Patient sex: M
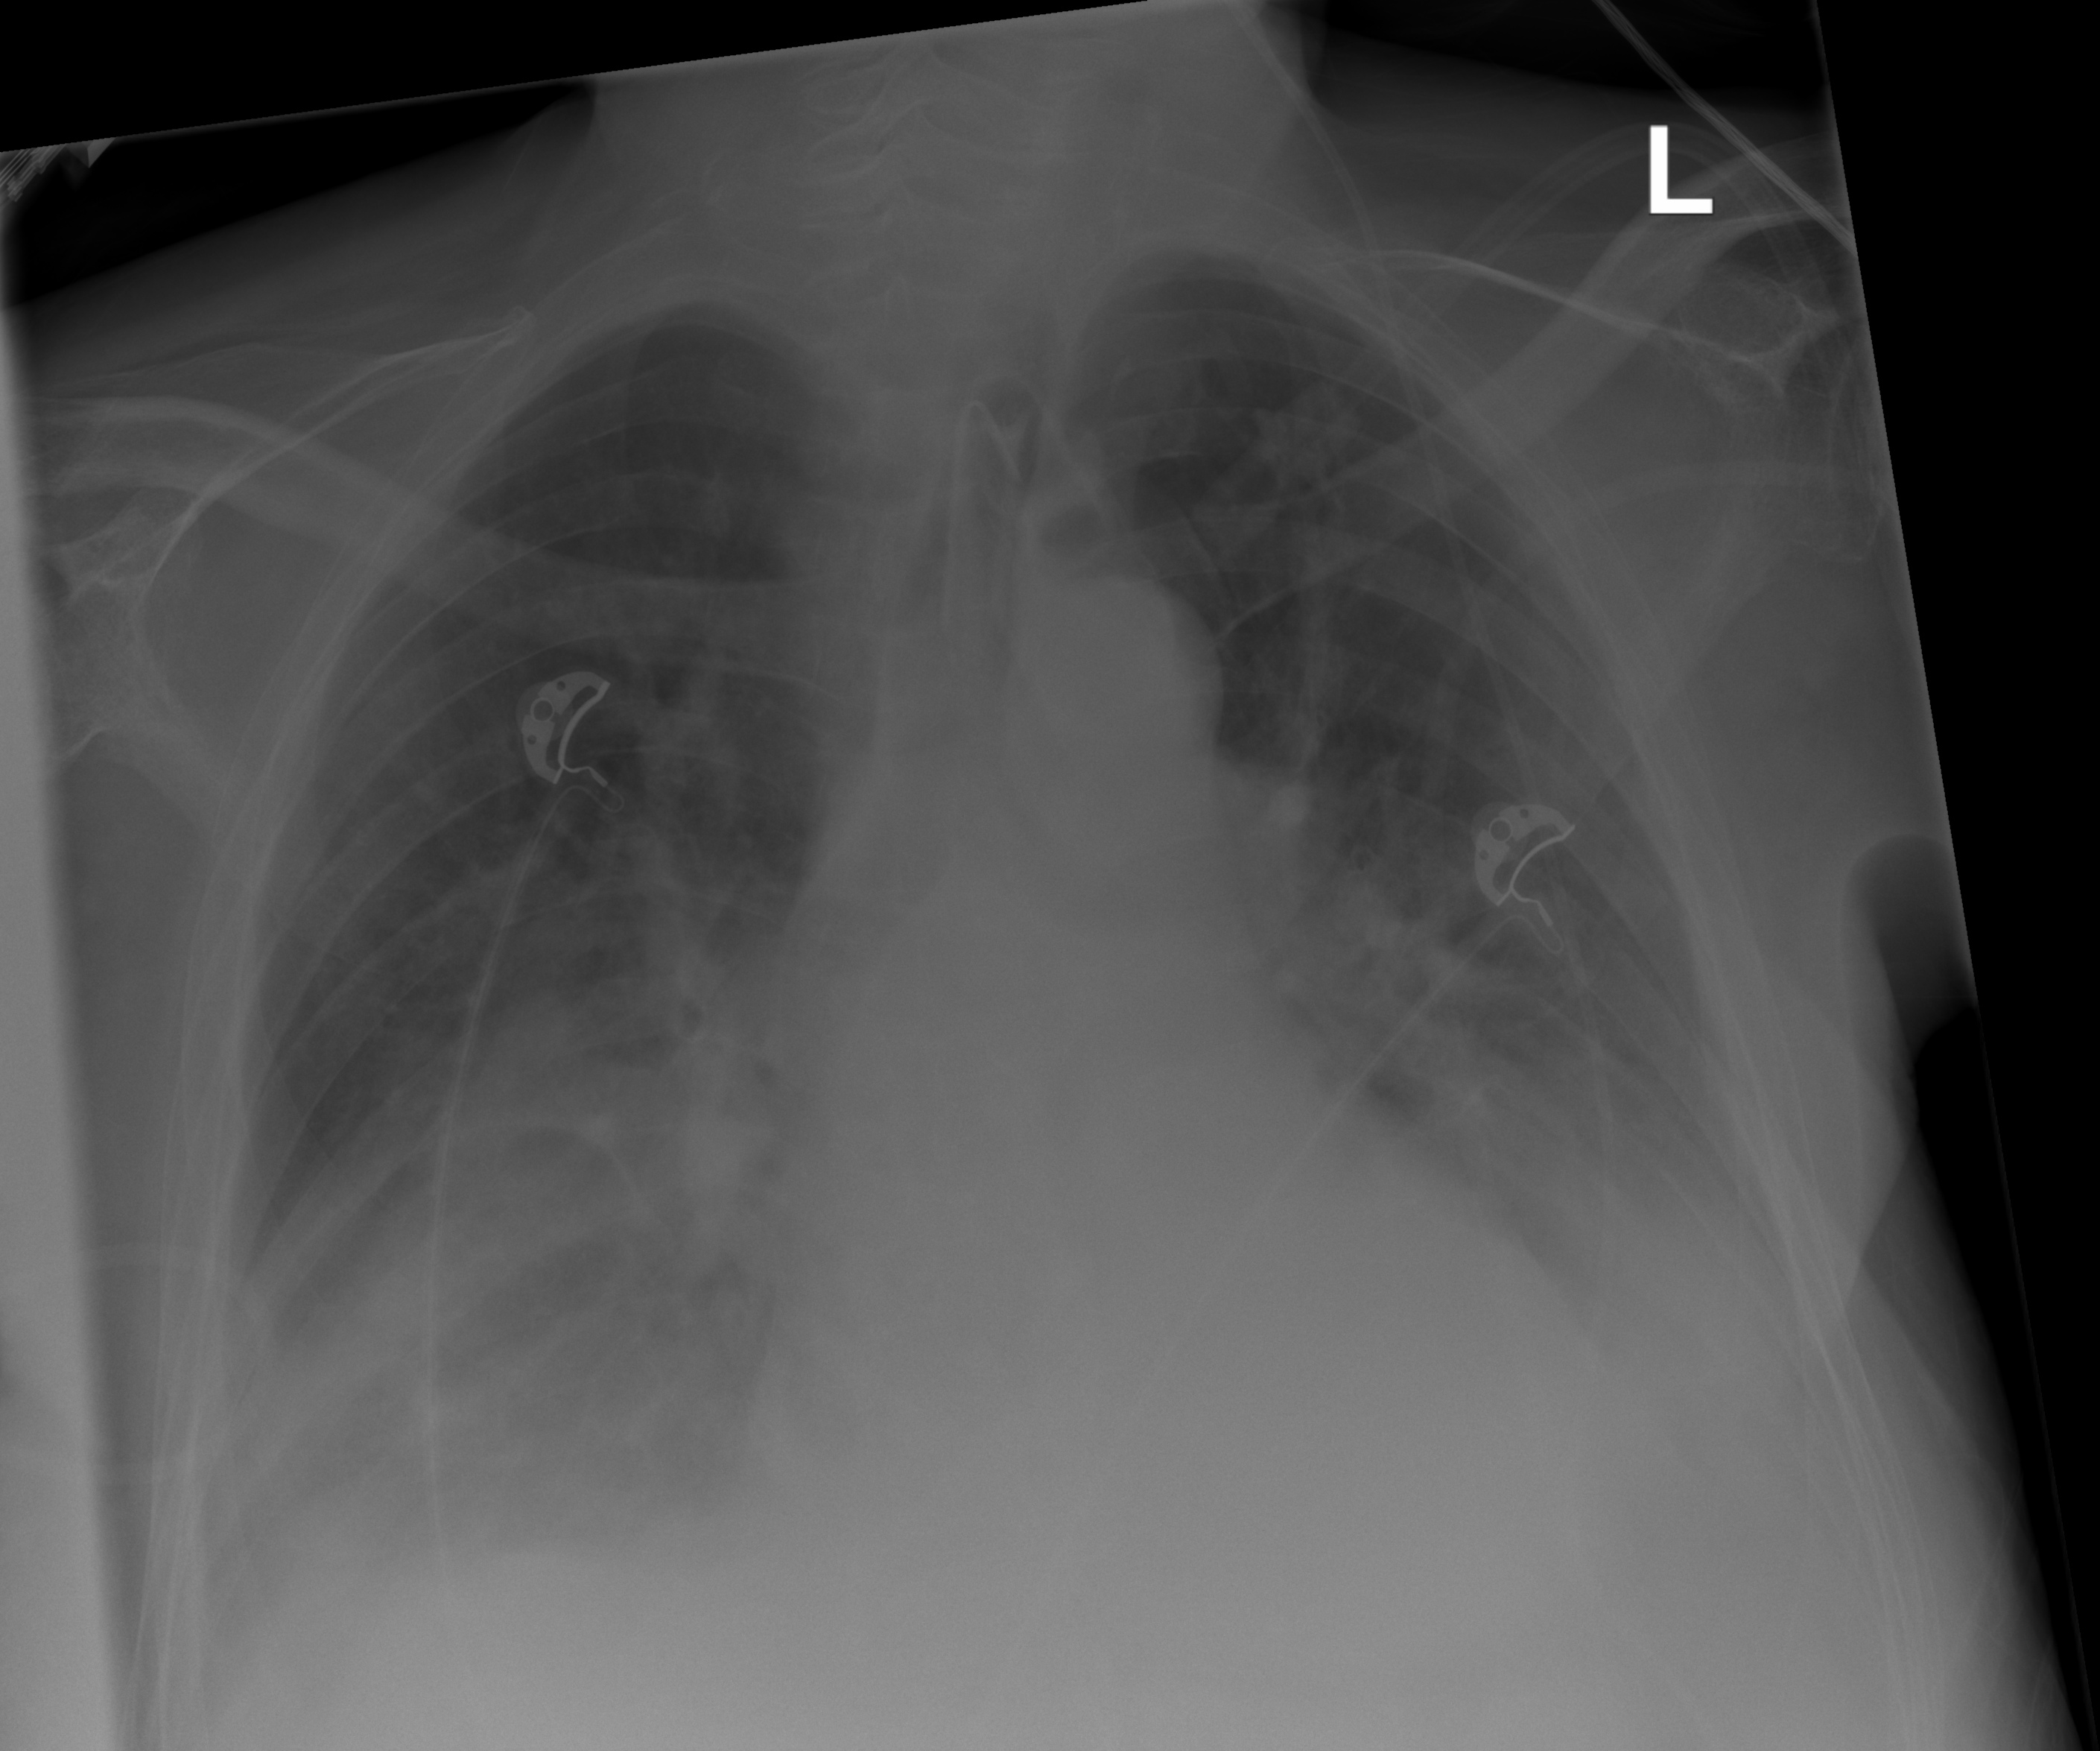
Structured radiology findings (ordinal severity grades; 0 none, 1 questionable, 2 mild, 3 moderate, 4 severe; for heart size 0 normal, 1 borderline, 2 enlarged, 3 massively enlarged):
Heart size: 2
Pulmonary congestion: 0
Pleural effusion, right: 3
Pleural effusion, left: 3
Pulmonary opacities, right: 3
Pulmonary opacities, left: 2
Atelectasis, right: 2
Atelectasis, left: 2